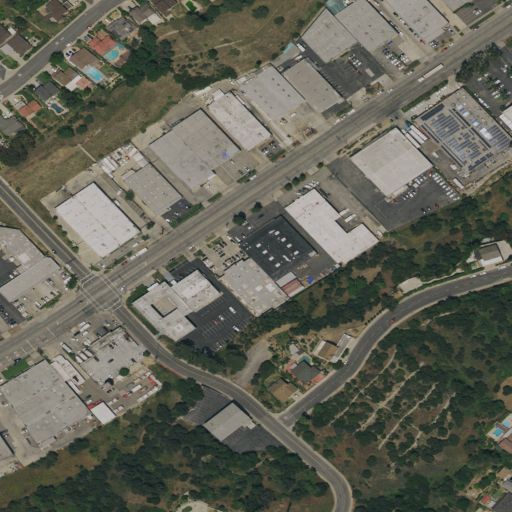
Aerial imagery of gap in California named Coyote Pass containing high intensity development, medium intensity development, low intensity development, shrub, and open development